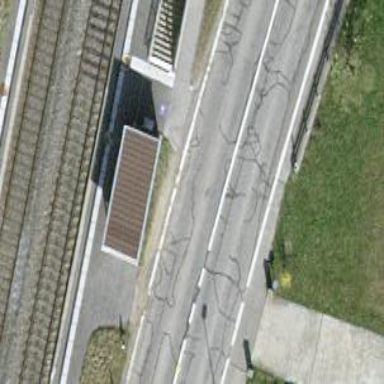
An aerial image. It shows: Station for public transport and railway.